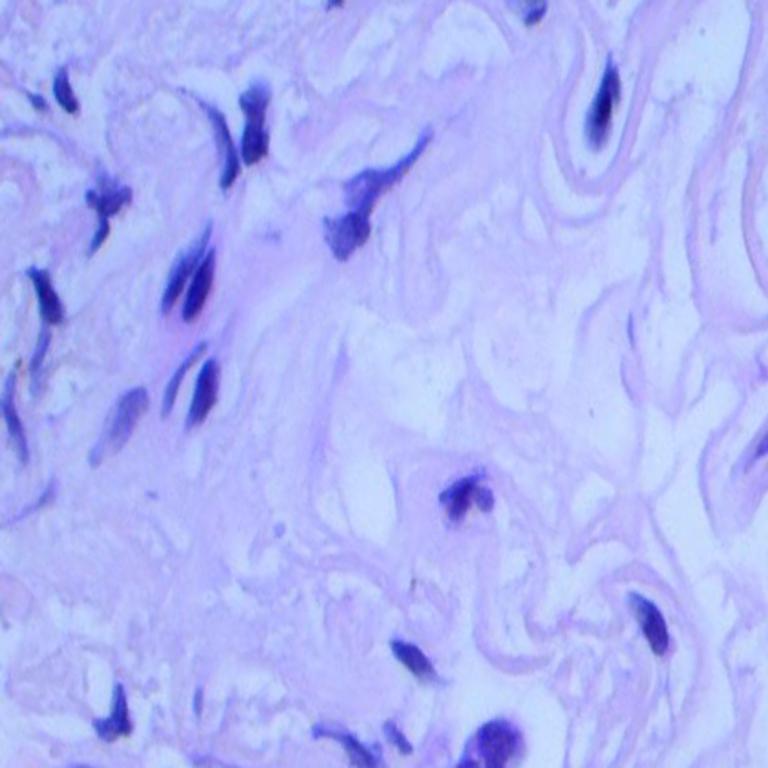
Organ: lung
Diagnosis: adenocarcinomas